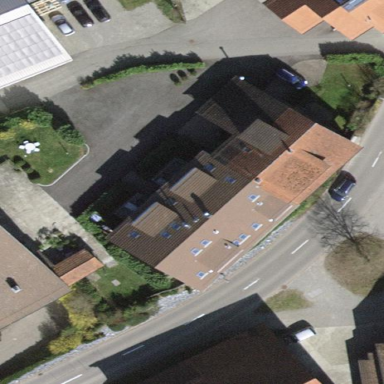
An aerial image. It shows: Building with tile roof.